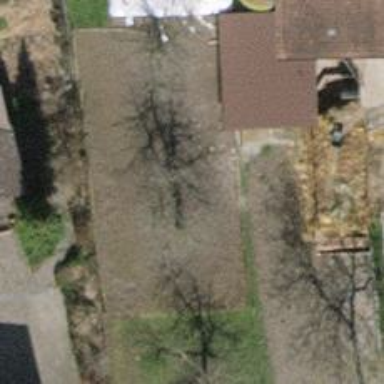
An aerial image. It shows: Single tag "natural: tree."